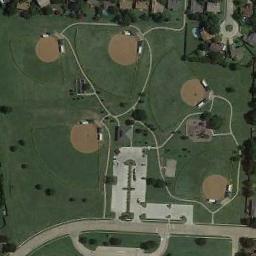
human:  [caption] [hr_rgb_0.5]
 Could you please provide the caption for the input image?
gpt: There are neat rows of houses near the baseball field .

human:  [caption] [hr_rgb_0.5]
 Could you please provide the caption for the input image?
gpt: Some baseball diamonds of different sizes next to some pavilions and some houses beside .

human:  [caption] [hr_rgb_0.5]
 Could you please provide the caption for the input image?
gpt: There are five baseball diamonds in the grass surrounded by the houses and roads and forests .

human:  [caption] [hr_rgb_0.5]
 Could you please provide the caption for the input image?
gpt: There are five baseball diamonds in the middle of grass .

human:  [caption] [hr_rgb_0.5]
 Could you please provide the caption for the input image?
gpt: Five baseball diamonds are surrounded by grass .